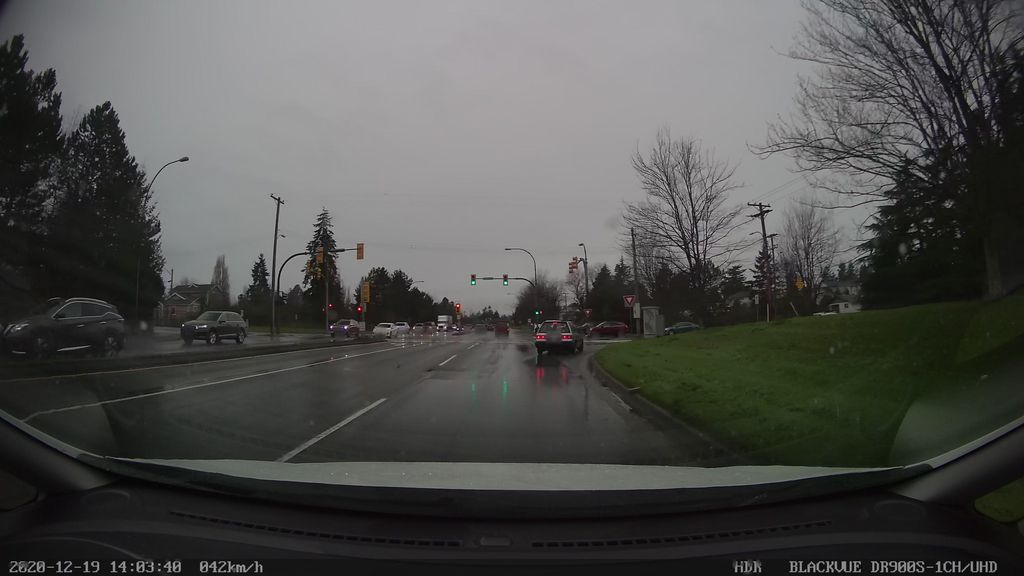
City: victoria